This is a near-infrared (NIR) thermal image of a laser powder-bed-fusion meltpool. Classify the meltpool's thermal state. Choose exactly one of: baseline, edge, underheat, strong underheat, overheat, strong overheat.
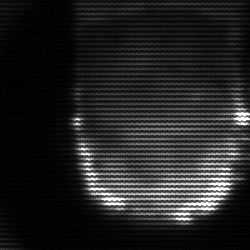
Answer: baseline